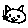
Label: cat